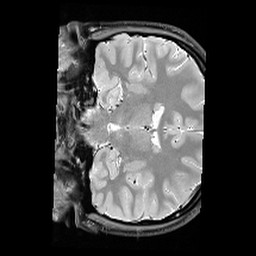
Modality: PDw
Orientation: coronal
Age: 21
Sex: female
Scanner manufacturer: siemens
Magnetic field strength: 3 T
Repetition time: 6.49 s
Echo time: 0.016 s